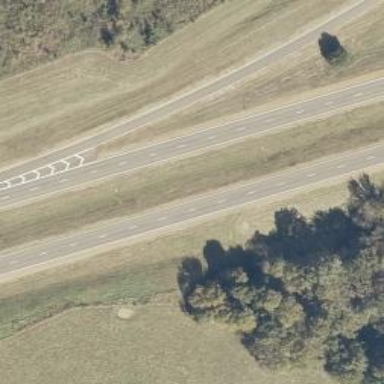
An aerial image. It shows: Asphalt road classified as trunk highway.